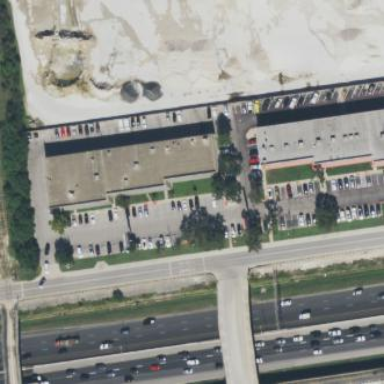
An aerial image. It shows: Retail area.